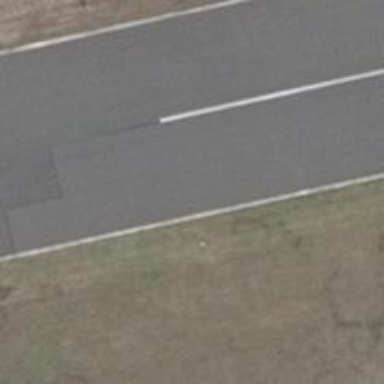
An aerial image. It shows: Runway edge aviation light.